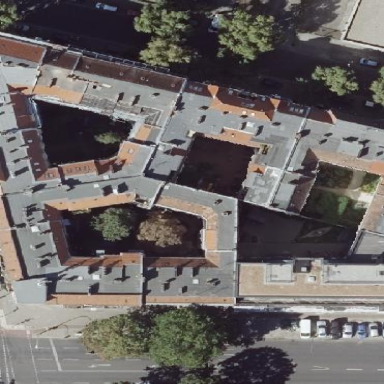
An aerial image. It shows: Residential building with double saltbox roof shape.